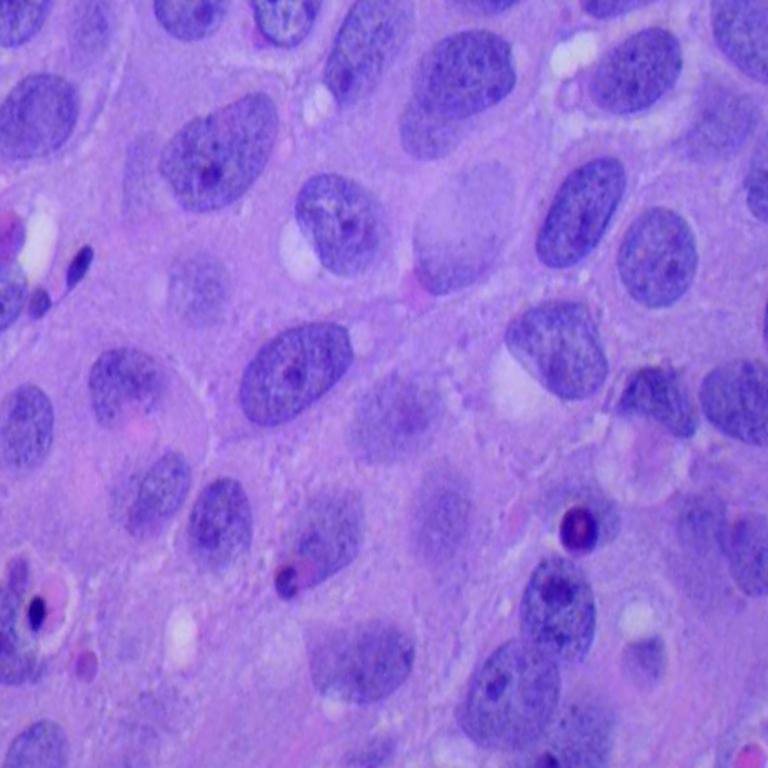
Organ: lung
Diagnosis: squamous carcinomas